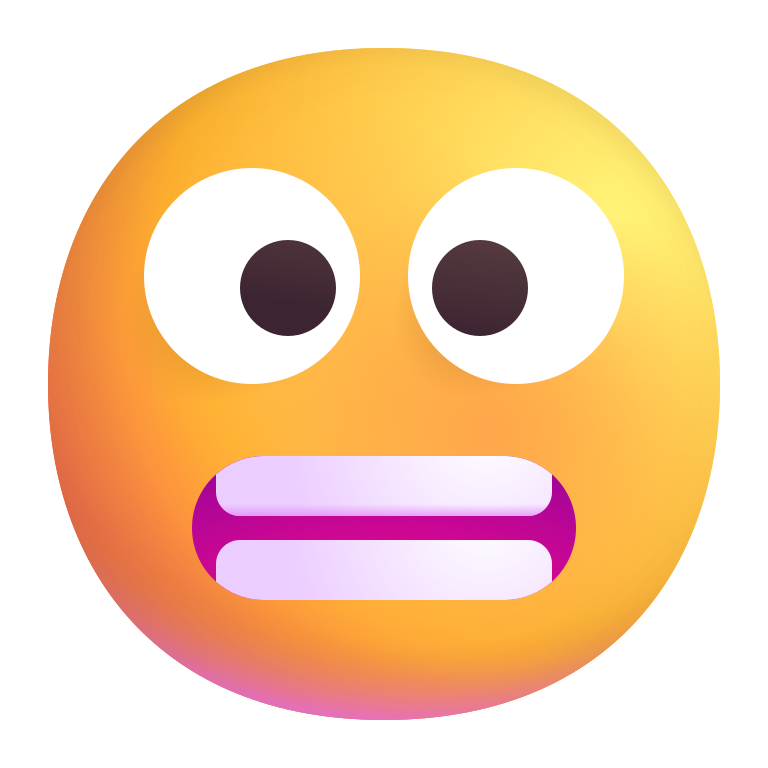
grimacing face color